Interaction volume radius: 10 \u00c5
Interaction volume height: 10 \u00c5
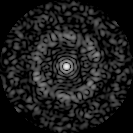
Disorder parameter: 0.7338